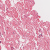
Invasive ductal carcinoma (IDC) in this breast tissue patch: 0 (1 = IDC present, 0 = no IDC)